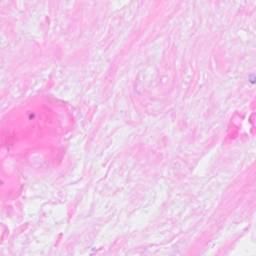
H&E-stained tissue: Breast